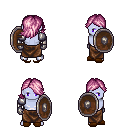
a pixel art fantasy rpg character, male body template, dark elf, purple skin, steel arm armor, robe skirt, pink swoop hairstyle, metal gloves, brown slippers, shield, four views (front, back, left, right), 2x2 character sprite sheet, small pixel art, hard edges, no anti-aliasing